Question: I created an iPhone application for the App Store.
I hear that some things are not allowed in the App Store. For example you can't copy existing iPhone functionality.
I didn't find information about these App Store restrictions.
---
A friend tell me that I can't develop my own 'UITableViewCellAccessoryXXX' (I mean something different than the next image) because it's not allow by Apple. Is that true?

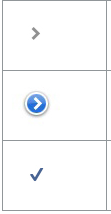
Answer: There is no set list of what Apple does or doesn't allow beyond the high level items in the developer agreement you signed when you created your account to download the SDK. The only way to really tell about these things is to watch from reports online from other developers to see what apps are being rejected (and why). From a technical standpoint, if you can do it with the SDK without using any private frameworks (i.e. if it's in the header files that are part of the SDK), then you should be in pretty good shape (as far as technical rejections go).
As far as the accessory image, UITableViewCells should allow you to set the accessoryView property to whatever view you would like. As the developer agreement states, Apple has the right to reject your application at any time for any reason - but a custom accessory view shouldn't be a problem. Keep in mind, you may need to read over this thread if you use a default accessoryView:
<URL>